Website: slack
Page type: payment
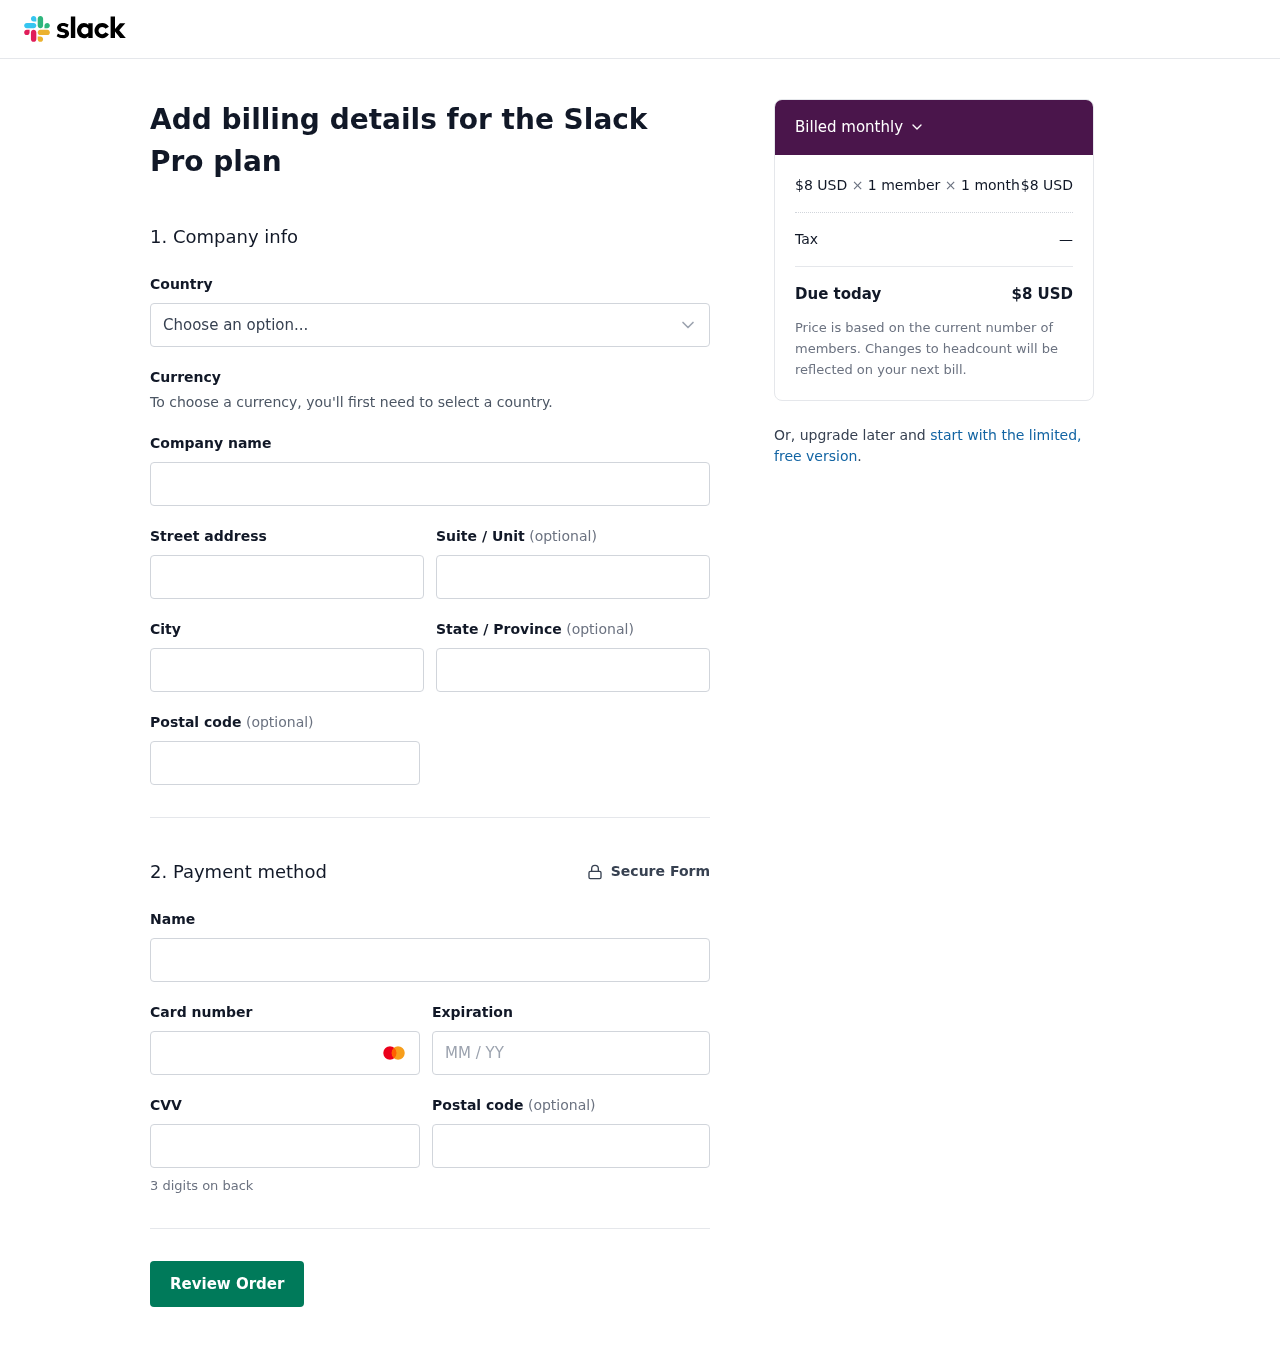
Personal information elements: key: PII_COUNTRY
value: United States
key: PII_COMPANY
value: Green PLC
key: PII_STREET
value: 814 Patricia Island Apt. 744
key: PII_STREET2
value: Apt. 712
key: PII_CITY
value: Ryantown
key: PII_STATE
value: New Jersey
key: PII_POSTCODE
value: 49788
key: PII_FULLNAME
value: Gerald Smith
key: PII_CARD_NUMBER
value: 2226 4010 5472 7254
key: PII_CARD_EXPIRY
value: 04/28
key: PII_CARD_CVV
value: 789
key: PII_POSTCODE2
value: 37681
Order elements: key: ORDER_PRICE_PER_MEMBER
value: $8 USD
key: ORDER_NUM_MEMBERS
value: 1 member
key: ORDER_NUM_MONTHS
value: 1 month
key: ORDER_SUBTOTAL
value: $8 USD
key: ORDER_TAX
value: —
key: ORDER_TOTAL
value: $8 USD